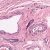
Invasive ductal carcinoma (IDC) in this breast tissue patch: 0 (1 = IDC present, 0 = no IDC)